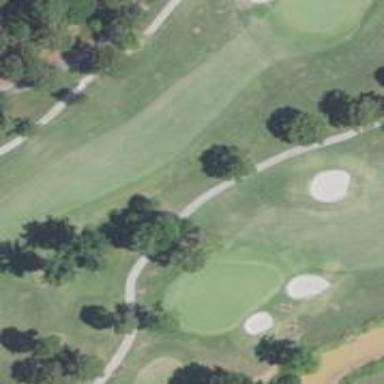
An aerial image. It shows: Path for both roads and golfers.